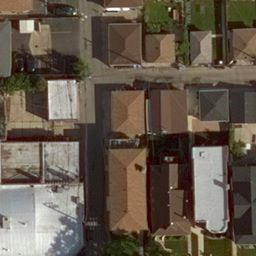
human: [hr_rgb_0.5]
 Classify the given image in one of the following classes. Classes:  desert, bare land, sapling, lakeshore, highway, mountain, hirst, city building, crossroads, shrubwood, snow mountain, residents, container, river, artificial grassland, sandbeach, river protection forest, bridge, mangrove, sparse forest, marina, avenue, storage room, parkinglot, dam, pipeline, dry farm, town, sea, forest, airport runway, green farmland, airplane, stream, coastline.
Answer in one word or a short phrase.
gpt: residents